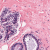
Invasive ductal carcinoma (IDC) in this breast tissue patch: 0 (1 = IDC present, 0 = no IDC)